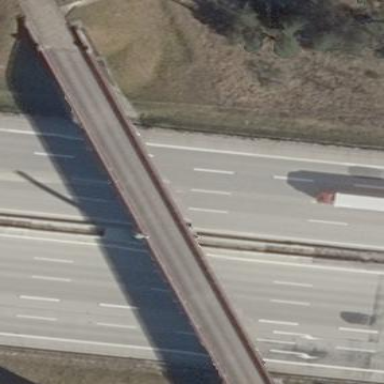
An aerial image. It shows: Beam bridge made by humans.